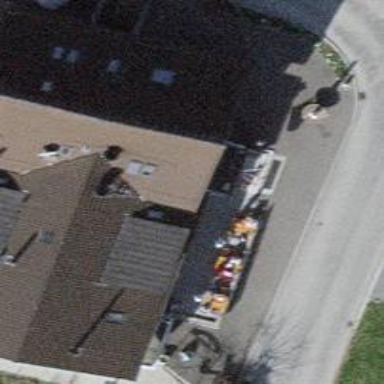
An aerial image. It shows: Restaurant.